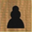
Piece: bP